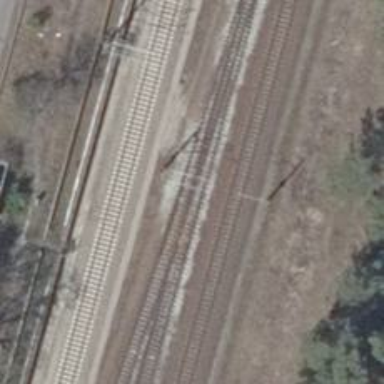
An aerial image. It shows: Milestone along the railway with catenary mast.